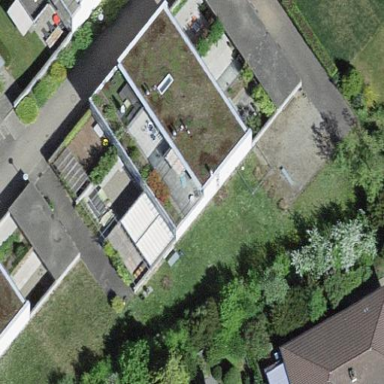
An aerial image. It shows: Residential building.